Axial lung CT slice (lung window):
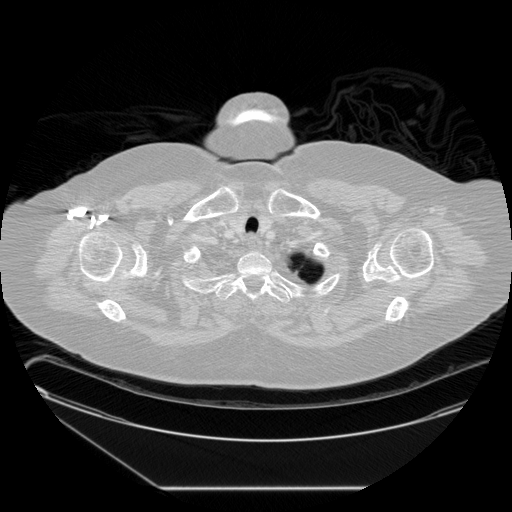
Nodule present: no